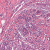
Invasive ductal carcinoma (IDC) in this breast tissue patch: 1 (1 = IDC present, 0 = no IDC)